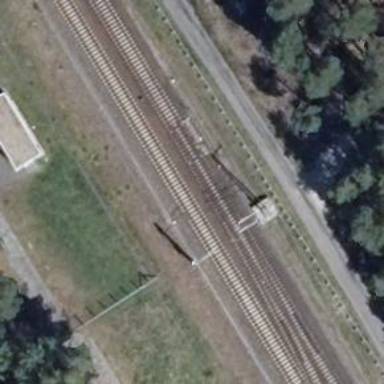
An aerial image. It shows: Railway track with contact line for electrification.